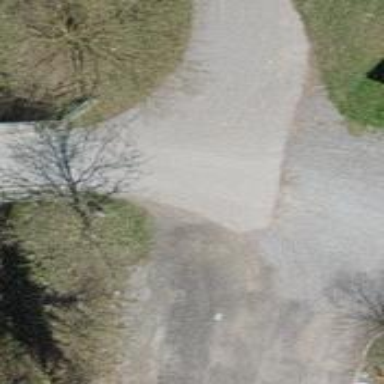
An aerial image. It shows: Unclassified road on bridge.